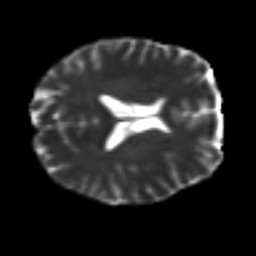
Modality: T2w
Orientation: axial
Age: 45
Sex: female
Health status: healthy
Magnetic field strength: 3 T
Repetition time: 8.4 s
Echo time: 0.0926 s